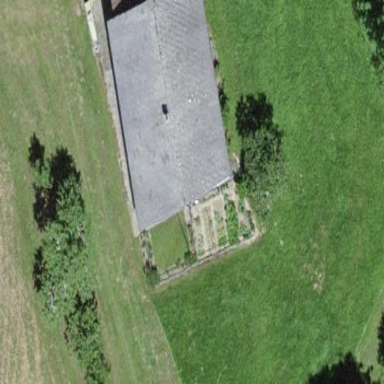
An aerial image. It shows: Farm building.